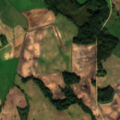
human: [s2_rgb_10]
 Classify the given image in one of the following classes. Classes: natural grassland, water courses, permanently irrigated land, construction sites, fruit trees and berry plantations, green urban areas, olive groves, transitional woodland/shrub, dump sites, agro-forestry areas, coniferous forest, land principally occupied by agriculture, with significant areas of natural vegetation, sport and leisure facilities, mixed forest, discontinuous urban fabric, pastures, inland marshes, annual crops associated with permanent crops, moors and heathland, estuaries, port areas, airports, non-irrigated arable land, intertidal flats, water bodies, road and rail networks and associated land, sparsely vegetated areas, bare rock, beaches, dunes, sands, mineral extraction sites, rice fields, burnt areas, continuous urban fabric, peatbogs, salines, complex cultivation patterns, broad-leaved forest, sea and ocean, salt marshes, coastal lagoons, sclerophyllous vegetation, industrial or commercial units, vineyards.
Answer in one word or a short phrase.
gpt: non-irrigated arable land, pastures, land principally occupied by agriculture, with significant areas of natural vegetation, broad-leaved forest